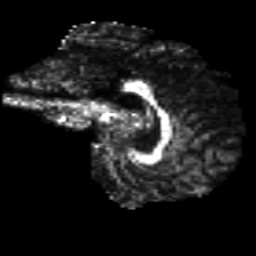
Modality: FA
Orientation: sagittal
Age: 28
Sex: male
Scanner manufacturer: siemens
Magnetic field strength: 3 T
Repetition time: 8.8 s
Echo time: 0.085 s